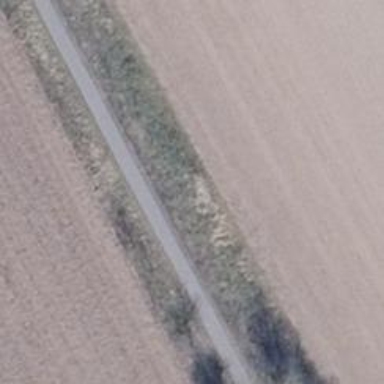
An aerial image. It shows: Asphalt cycleway beside abandoned railway.